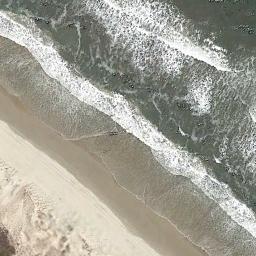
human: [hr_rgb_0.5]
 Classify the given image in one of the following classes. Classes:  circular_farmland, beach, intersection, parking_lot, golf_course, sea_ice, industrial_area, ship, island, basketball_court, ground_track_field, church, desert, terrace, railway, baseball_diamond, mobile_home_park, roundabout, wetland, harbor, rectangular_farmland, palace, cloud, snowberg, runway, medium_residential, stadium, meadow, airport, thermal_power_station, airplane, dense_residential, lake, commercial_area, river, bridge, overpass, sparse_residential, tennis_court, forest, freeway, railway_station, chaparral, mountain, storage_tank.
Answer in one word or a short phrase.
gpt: beach